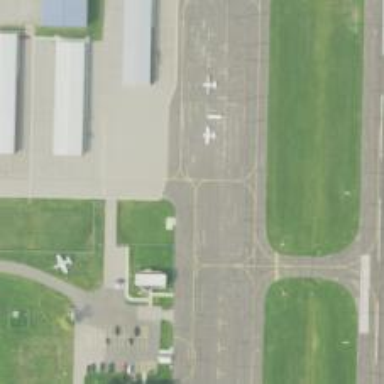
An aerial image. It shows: View of taxiway at the airport.